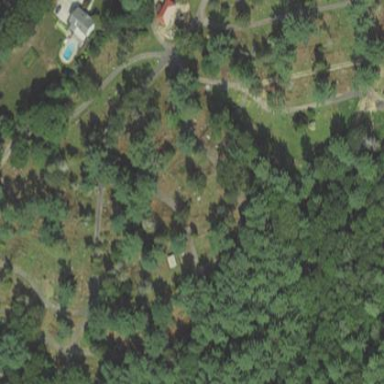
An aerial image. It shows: Cemetery.